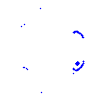
Particle: proton